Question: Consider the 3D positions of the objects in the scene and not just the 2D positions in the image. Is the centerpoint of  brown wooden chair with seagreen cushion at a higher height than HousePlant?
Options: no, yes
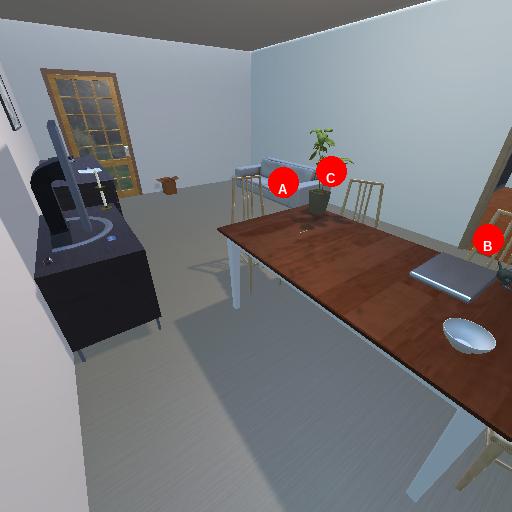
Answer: no